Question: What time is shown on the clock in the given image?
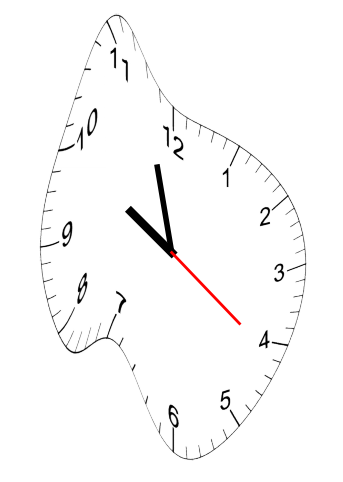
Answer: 09:57:21